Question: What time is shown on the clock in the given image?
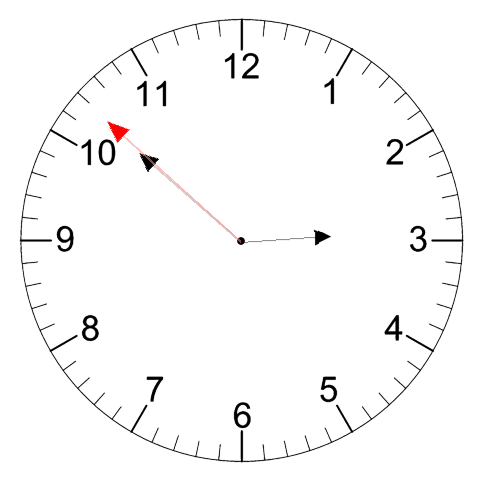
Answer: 02:51:52